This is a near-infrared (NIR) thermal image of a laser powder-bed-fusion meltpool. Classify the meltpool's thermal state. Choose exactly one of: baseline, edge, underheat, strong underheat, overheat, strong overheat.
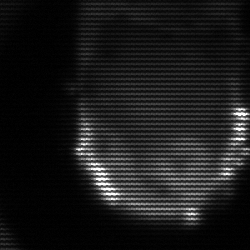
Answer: baseline